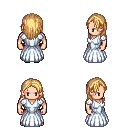
a pixel art fantasy rpg character, male body template, human, light skin, underdress, gold greaves, light blonde long hairstyle, gray slippers, four views (front, back, left, right), 2x2 character sprite sheet, small pixel art, hard edges, no anti-aliasing